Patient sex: M
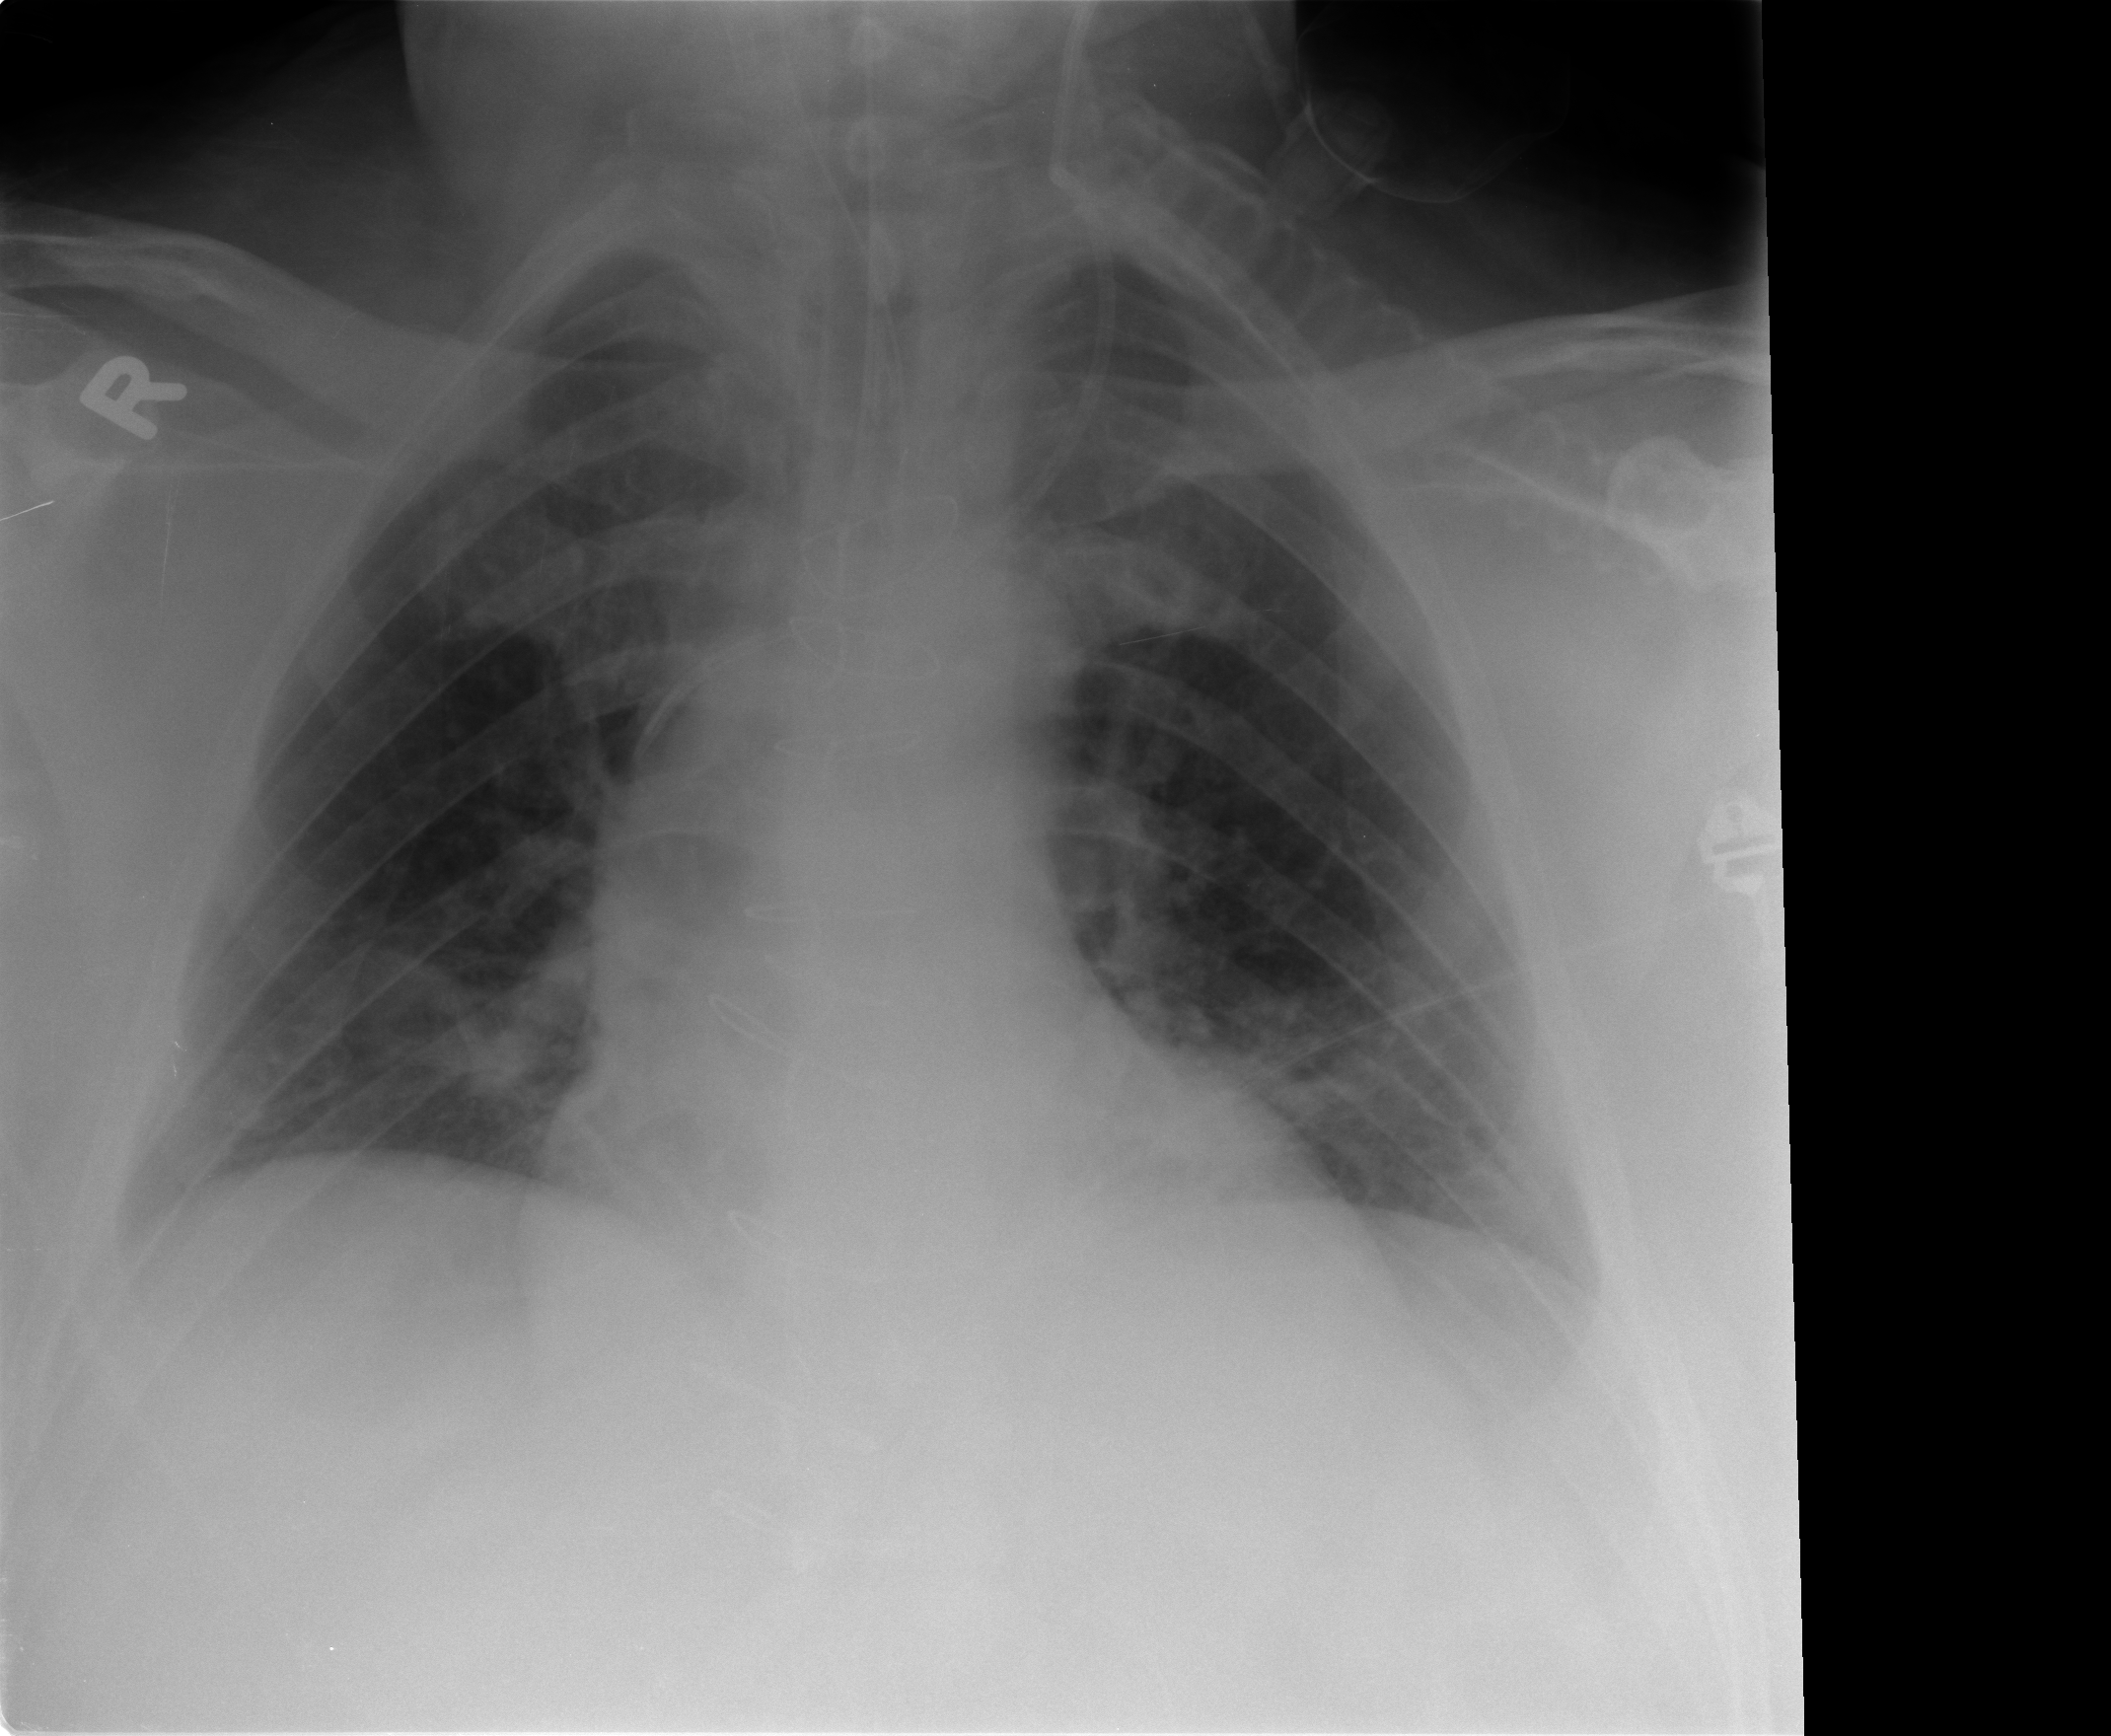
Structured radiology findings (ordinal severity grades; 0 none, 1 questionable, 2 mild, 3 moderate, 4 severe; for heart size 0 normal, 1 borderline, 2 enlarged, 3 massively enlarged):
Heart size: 0
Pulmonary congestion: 0
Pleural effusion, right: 0
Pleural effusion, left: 0
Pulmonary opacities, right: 2
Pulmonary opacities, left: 2
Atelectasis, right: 2
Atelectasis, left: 2